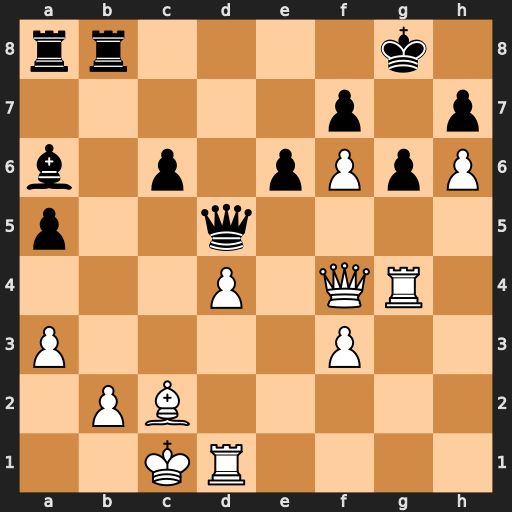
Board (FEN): rr4k1/5p1p/b1p1pPpP/p2q4/3P1QR1/P4P2/1PB5/2KR4
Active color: w
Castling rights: -
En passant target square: -
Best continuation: Rxg6+ fxg6 f7+ Kf8 Qf6 Qg5+ Qxg5